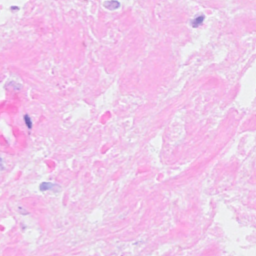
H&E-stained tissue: Breast